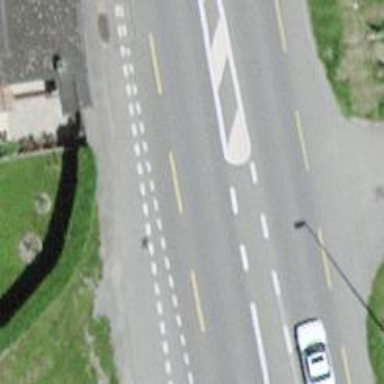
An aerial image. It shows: Primary road with asphalt surface and designated cycle lane.